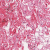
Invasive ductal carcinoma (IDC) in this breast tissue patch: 0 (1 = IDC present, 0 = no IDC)